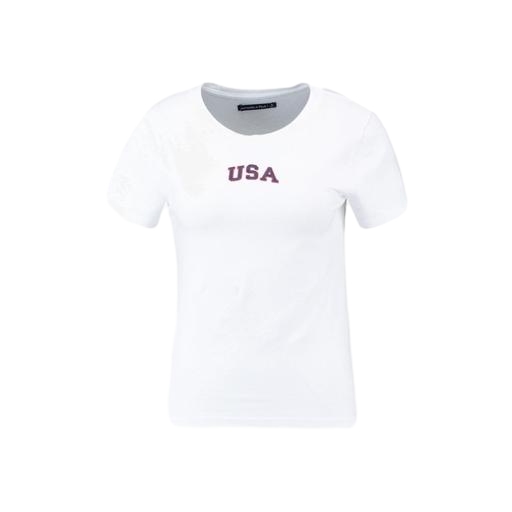
white polo team usa crewneck tee, white team usa skinny stretch polo, white usa ringer tee, white background